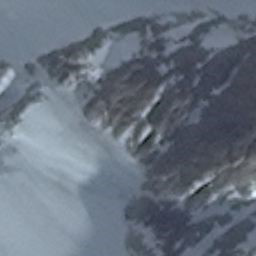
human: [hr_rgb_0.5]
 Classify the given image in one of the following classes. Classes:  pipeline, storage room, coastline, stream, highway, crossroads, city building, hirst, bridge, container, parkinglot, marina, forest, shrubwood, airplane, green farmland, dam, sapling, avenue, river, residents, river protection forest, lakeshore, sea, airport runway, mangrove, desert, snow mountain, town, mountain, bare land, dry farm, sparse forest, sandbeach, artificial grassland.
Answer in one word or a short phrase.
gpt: snow mountain